Question: i am trying to use cakes baking console and when i use cake bake model all
i am getting the following error

Attendance Table Structure
'''
CREATE TABLE IF NOT EXISTS 'mydb'.'attendences' (
'id' INT(11) UNSIGNED NOT NULL AUTO_INCREMENT ,
'dateTime' DATETIME NULL ,
PRIMARY KEY ('id') )
ENGINE = InnoDB;
'''
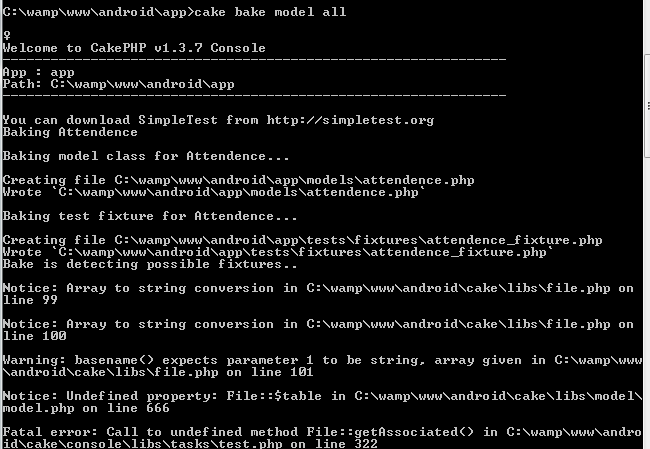
Answer: Rather than baking it all at once, do it table-by-table and model-controller-view separately. That way you'll be able to pin down the error.
Have you created any fixtures correctly? See <URL> and check the syntax is correct, particularly in the array definitions.